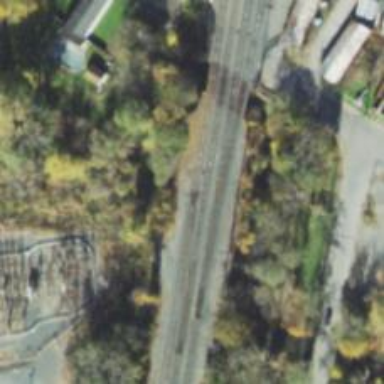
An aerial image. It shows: Railway siding for service.